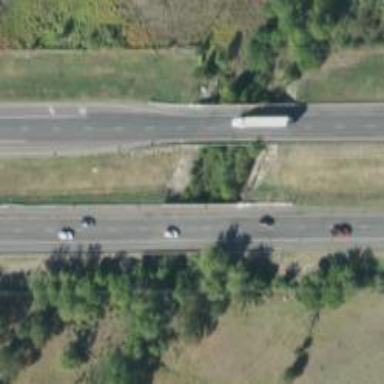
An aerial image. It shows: Expressway with asphalt surface categorized as trunk highway.